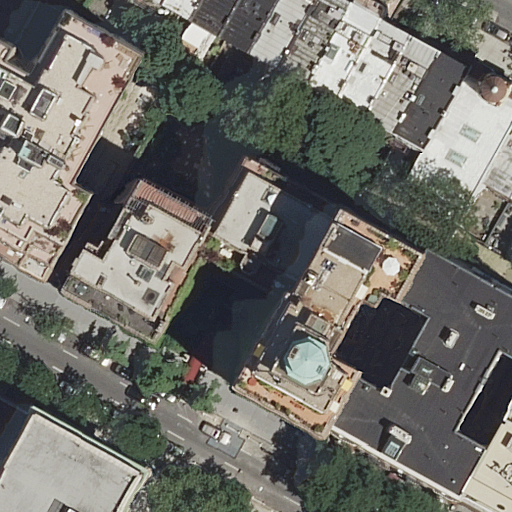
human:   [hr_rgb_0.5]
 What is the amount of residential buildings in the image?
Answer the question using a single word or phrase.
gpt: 17

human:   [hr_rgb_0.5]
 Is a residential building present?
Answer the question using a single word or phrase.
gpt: yes

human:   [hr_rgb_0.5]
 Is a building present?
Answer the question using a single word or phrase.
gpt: yes

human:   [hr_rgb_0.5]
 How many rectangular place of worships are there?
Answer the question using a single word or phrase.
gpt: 1

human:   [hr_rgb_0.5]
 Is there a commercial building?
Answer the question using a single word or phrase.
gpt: no

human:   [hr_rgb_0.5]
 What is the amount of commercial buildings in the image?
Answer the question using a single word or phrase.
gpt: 0

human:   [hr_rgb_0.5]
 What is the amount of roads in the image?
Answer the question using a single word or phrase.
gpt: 2

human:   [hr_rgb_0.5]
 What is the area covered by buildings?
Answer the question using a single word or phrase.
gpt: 5275m2

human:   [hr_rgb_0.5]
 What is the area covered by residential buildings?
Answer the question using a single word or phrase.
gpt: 5258m2

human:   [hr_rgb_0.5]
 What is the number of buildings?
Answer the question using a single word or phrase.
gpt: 18

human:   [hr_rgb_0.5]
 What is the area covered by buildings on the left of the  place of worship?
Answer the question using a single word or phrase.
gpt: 3958m2

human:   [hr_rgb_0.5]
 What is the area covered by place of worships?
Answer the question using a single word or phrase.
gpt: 17m2

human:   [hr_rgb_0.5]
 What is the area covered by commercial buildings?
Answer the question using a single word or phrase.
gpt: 0m2

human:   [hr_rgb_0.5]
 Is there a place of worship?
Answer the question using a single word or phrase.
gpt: yes

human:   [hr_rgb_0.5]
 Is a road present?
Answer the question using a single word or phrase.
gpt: yes

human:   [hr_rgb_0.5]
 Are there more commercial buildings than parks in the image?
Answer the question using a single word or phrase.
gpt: no

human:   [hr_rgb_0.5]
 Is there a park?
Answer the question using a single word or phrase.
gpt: yes

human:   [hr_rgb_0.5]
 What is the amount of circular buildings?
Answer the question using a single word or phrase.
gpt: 0

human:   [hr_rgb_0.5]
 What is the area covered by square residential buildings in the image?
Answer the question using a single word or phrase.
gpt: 0m2

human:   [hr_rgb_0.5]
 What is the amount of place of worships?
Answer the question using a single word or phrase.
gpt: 1

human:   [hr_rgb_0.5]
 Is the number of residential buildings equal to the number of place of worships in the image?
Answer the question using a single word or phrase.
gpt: no

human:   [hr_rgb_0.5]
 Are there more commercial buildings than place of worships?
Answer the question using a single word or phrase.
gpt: no

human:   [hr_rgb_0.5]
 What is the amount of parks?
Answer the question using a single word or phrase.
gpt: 1

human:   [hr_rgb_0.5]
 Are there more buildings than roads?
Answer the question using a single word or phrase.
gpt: yes

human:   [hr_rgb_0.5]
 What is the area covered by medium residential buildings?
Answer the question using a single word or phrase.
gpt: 1229m2

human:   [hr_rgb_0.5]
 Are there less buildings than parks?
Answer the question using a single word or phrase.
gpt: no

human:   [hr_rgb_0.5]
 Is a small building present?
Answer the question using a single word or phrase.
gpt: yes

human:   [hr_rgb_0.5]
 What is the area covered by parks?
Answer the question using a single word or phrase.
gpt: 73m2

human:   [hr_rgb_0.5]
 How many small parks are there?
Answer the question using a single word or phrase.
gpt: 1

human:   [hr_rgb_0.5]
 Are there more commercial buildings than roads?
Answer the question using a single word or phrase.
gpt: no

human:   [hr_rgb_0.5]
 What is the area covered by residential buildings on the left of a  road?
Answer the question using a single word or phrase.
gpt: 3958m2

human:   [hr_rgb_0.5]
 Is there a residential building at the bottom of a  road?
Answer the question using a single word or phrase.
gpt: yes

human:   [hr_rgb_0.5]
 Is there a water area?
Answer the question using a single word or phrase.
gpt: no

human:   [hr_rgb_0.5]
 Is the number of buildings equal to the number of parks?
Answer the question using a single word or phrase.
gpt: no

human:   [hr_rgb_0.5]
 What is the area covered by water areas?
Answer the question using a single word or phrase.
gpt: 0m2

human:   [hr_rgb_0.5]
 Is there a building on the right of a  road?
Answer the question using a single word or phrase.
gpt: yes

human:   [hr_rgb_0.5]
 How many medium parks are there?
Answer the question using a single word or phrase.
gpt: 0

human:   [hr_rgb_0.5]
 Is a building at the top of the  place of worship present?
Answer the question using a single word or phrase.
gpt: yes

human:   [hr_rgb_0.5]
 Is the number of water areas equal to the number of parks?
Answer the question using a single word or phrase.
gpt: no

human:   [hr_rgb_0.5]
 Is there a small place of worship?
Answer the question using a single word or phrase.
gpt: yes

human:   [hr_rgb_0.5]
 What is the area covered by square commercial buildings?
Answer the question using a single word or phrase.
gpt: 0m2

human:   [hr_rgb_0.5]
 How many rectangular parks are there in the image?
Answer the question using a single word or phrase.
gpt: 1

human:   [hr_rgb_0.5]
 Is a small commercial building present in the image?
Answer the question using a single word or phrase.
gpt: no

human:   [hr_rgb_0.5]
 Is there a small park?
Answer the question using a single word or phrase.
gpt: yes

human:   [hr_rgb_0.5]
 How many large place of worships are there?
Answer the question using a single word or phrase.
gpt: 0

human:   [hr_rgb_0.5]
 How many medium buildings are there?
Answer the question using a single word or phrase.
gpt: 7

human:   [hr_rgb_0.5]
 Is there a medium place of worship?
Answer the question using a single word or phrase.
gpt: no

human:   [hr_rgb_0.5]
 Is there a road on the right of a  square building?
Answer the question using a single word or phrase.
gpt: no

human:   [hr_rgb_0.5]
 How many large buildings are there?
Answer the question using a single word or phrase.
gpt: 3

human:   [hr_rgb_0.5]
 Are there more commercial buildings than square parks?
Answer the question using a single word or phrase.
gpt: no

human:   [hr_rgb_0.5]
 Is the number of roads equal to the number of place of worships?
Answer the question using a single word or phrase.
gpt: no

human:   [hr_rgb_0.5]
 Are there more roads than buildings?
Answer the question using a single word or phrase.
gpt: no

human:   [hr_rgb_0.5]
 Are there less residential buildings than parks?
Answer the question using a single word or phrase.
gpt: no

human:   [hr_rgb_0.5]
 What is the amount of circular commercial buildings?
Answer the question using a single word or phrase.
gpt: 0

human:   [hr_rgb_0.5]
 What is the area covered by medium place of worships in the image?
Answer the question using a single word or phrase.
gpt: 0m2

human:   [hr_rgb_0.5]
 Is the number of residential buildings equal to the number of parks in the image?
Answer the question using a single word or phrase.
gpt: no

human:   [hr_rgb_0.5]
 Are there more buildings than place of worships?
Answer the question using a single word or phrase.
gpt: yes

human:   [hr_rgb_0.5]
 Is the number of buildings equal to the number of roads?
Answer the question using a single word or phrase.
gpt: no

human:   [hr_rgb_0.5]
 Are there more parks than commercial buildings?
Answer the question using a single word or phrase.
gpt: yes

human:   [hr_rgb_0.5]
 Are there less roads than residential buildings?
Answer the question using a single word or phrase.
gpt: yes

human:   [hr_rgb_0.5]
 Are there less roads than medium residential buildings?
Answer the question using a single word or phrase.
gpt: yes

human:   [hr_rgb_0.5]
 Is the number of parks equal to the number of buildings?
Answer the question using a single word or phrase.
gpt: no

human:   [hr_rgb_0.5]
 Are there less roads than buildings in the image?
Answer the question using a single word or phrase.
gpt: yes

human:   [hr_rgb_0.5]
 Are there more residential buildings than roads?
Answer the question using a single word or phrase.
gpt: yes